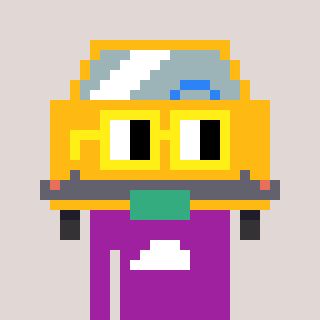
a pixel art character with square yellow glasses, a taxi-shaped head and a magenta-colored body on a warm background